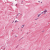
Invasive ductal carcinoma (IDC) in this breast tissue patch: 0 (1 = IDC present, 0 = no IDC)